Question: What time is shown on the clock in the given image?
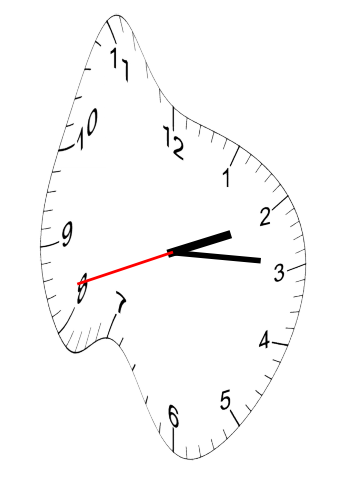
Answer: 02:14:42